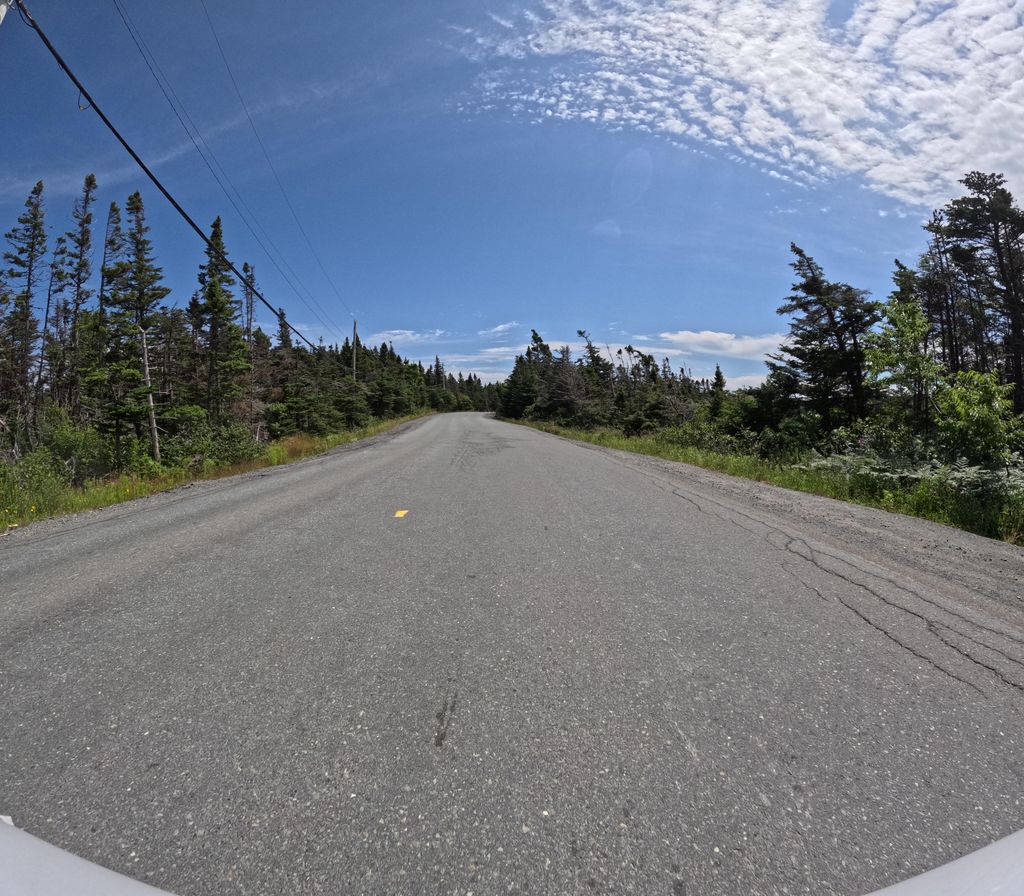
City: st_johns